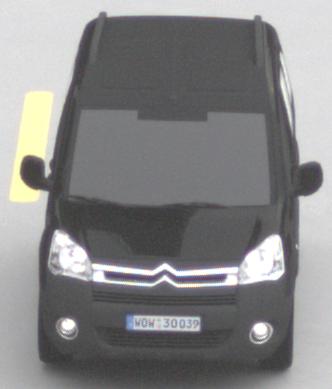
Make: Citroen
Model: Berlingo Kombi VTi 120
Detailed model: Berlingo (II) Kombi
Model produced from: 2009/12
Model produced until: 2012/03
Doors: 5
Color: black
Road condition: dry road
Daytime: morning or afternoon
Contrast: low contrast